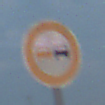
Verkehrszeichen: Ueberholverbot
Umgebung: Outdoor, Nature
Tageszeit: SunriseSunset
Wetter: PartlyCloudy
Licht: Natural
Jahreszeit: NotSpecified
Kontrast: LowContrast